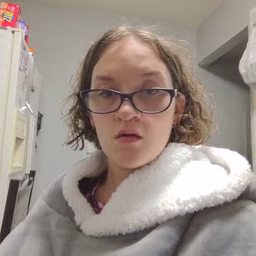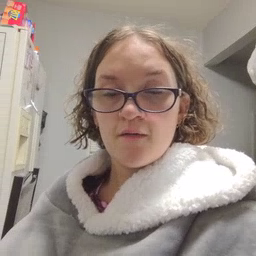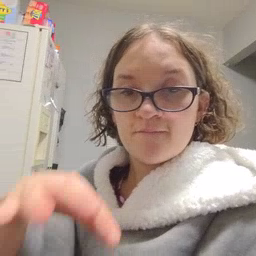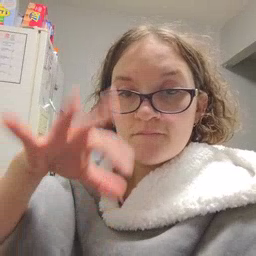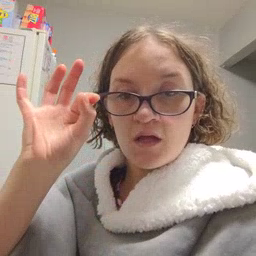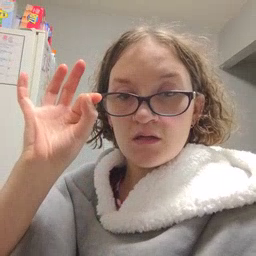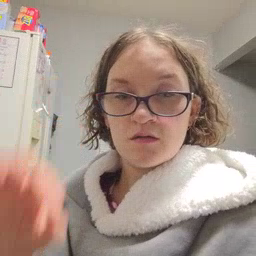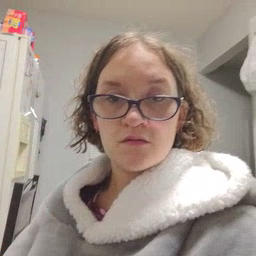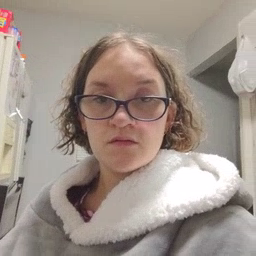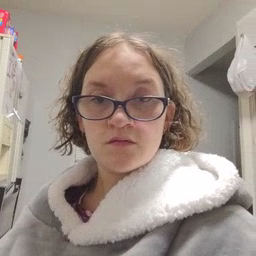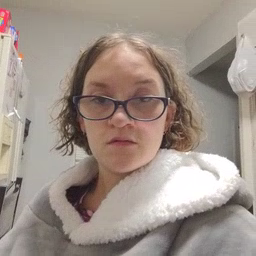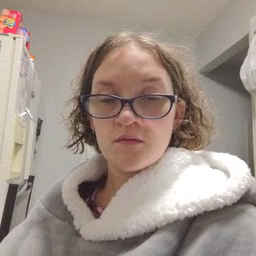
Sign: find